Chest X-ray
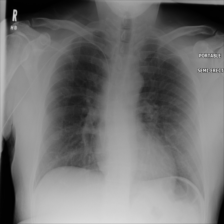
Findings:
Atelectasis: negative
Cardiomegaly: negative
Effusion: negative
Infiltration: negative
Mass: negative
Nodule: negative
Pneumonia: negative
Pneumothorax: negative
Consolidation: negative
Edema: negative
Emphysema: negative
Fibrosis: negative
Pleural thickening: negative
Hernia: negative